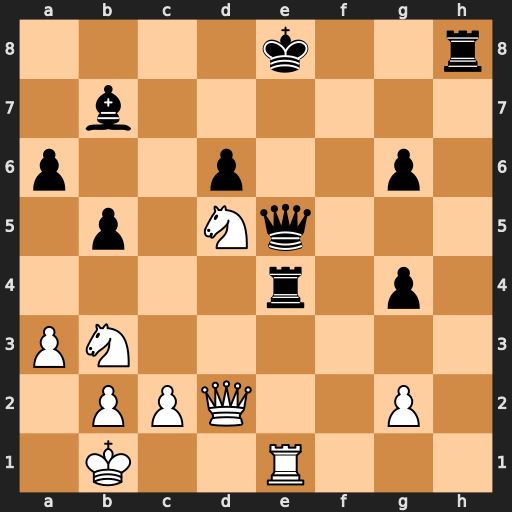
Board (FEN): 4k2r/1b6/p2p2p1/1p1Nq3/4r1p1/PN6/1PPQ2P1/1K2R3
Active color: w
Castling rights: k
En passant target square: -
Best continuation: Rxe4 Qxe4 Nf6+ Kf7 Nxe4